Question: I would like to communicate between two Apps installed on the same phone. In order to do this, I read many official documents to understand that I have to implement a <URL>.
Before iOS 9, it seems that we have to add a URLType in Info
and define the URL Scheme : " ".
But after the iOS 9, it change the way to communicate between Apps.
The url scheme example is discussed in: <URL>.
My App A code below:
'''
@IBAction func sender(sender: AnyObject) {
let ourapplication : UIApplication = UIApplication.sharedApplication()
let ourpath : String = "iOSTest://"
//.stringByAppendingString(urlEncodedText)
let oururl : NSURL = NSURL(string: ourpath)!
ourapplication.canOpenURL(oururl)
}
'''
At My App B, I add a url name iOSTest in Info.plist
'''
<key>LSApplicationQueriesSchemes</key>
<array>
<string>iOSTest</string>
</array>
'''
When I install the two App on my iPhone to test, it doesn't work at all.
Here is my error!

What's wrong with my App?
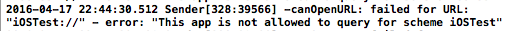
Answer: You have it setup incorrectly. The app calling 'canOpenURL' is the app that needs to add the custom scheme to the 'LSApplicationQueriesSchemes' list.
Since App A is calling 'canOpenURL' for 'iIOSTest', it is App A that needs to add 'iOSTest' to the 'LSApplicationQueriesSchemes' list, not App B.
App B would be the app that needs to register that it responds to 'iOSTest' so that it will be opened when some other app calls 'openURL' with a scheme of 'iOSTest'.